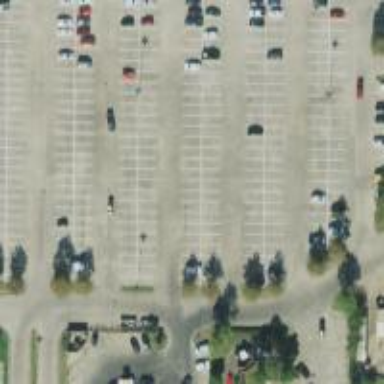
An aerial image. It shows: Parking space is available.